Current action and preconditions to check: trajectory_clear

Your task: For each precondition in the list above, predict whether it will hold at this action.

Consider the current scene as observed from the mobile robot's camera, and analyze the predicted future states of all dynamic agents (e.g., people, animals, vehicles, or any moving entities) within the NEXT SECOND.

IMPORTANT: Only answer "very likely" if you are absolutely certain—based on strong, clear evidence—that a dynamic agent will violate the precondition in the predicted future state. Do NOT answer "very likely" for unlikely, ambiguous, or low-probability risks.

Ask yourself for each precondition: Is there a high probability, with clear and convincing evidence, that the predicted future states of any dynamic agent will interfere with the predicted future state of the currently executing action within the NEXT SECOND, causing that precondition to fail?

Assess the risk level based on these predictions. Use "likely" or "very likely" if motions create a clear risk of interference.

Use "neutral" or "improbable" if agents are nearby but their predicted paths are clearly diverging or non-conflicting.

Failure Risk Categories: "very improbable", "improbable", "neutral", "likely", "very likely"

Answer Format: Output ONLY the probability_of_failure value from these categories: "very improbable", "improbable", "neutral", "likely", "very likely"

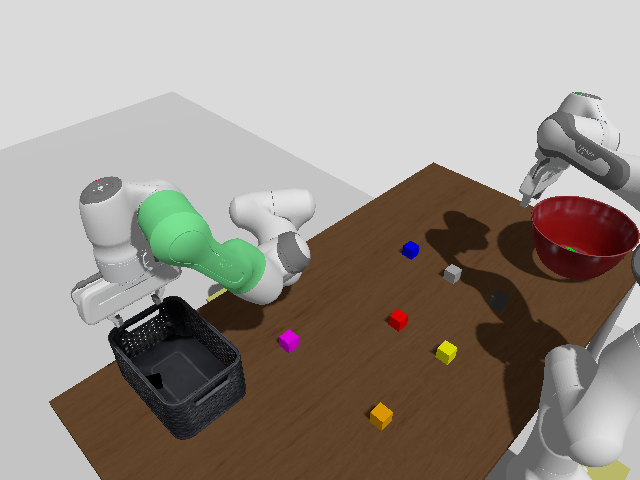

Answer: very improbable